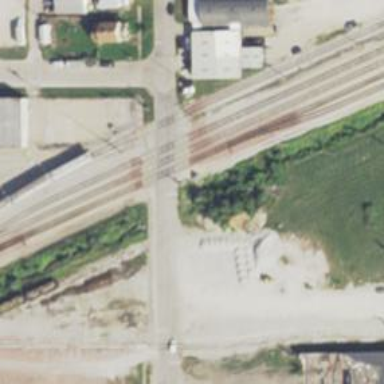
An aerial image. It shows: Railway siding with rails.